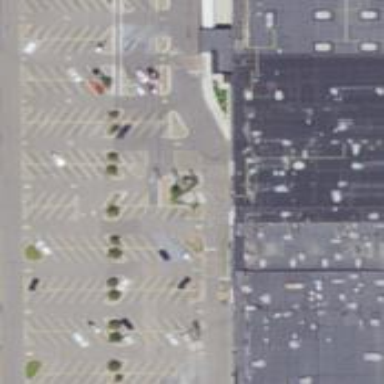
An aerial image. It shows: Parking area with surface.